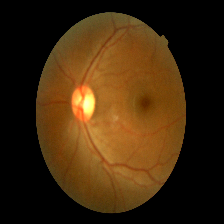
Diabetic retinopathy grade: Mild